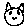
Label: cat